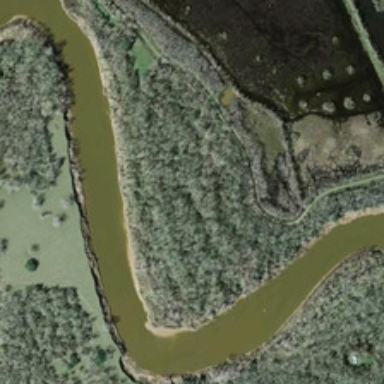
Many green trees are in two sides of a curved river .